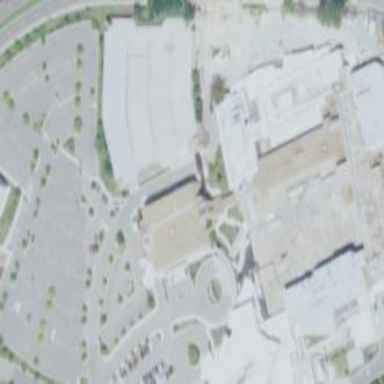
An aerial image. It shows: Hospital building.